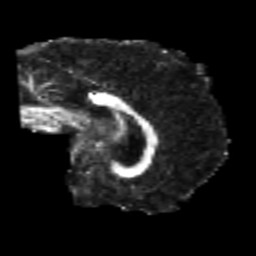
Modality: FA
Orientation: sagittal
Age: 22
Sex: male
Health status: healthy
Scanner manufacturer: philips
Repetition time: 7.476 s
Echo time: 0.08753 s